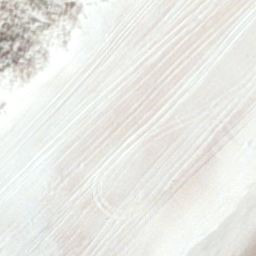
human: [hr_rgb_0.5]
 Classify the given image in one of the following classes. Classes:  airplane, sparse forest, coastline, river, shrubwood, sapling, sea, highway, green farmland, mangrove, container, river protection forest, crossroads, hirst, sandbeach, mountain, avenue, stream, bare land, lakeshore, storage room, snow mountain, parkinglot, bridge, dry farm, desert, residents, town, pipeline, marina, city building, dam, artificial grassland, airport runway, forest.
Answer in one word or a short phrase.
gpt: sandbeach